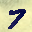
Label: 7